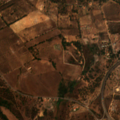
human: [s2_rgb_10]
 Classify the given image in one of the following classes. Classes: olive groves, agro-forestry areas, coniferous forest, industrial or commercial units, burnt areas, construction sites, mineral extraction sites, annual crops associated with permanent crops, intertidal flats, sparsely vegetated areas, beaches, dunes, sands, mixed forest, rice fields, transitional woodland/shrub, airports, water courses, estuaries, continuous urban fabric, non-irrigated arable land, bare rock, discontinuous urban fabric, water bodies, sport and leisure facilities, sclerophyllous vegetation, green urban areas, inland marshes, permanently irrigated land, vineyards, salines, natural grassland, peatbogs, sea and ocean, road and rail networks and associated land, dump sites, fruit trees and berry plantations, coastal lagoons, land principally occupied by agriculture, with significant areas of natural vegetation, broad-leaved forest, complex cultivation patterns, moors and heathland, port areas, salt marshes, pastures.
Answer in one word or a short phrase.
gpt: discontinuous urban fabric, olive groves, land principally occupied by agriculture, with significant areas of natural vegetation, broad-leaved forest, mixed forest